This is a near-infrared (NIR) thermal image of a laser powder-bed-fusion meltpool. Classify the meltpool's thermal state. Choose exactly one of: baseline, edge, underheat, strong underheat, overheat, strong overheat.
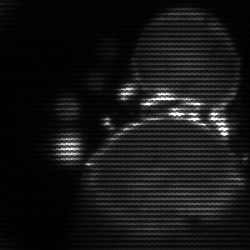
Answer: edge